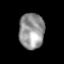
Tissue: lung
Cell type: Endothelial cells
Senescence score: 0.2162
Nuclear area (px): 881
Mean DAPI intensity: 149.546